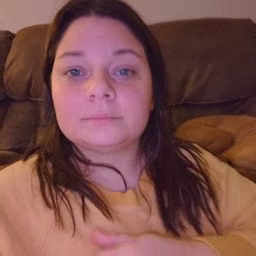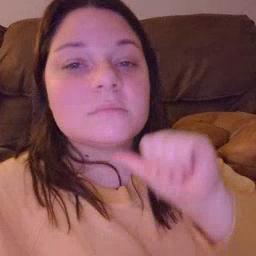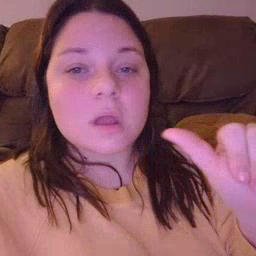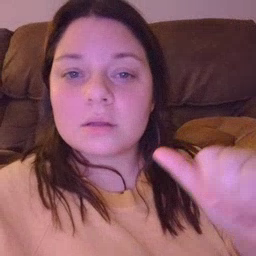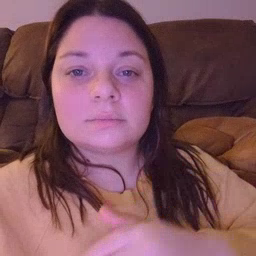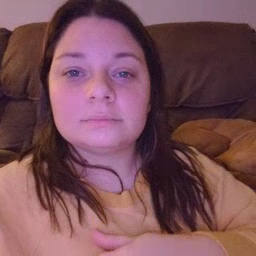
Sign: not